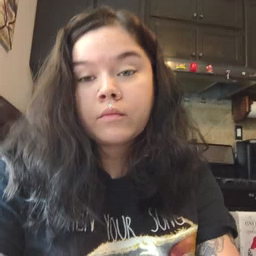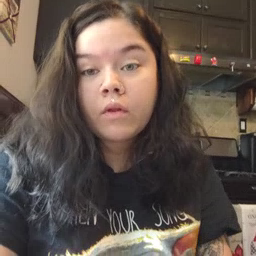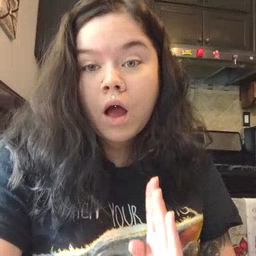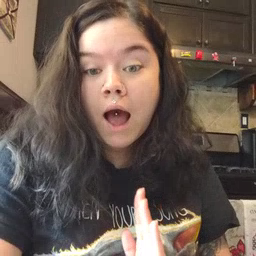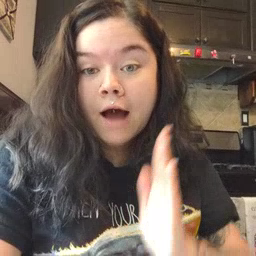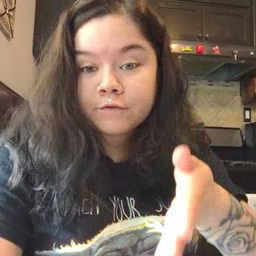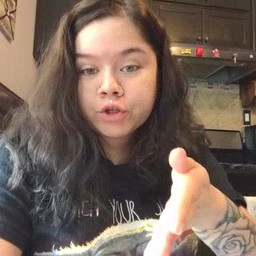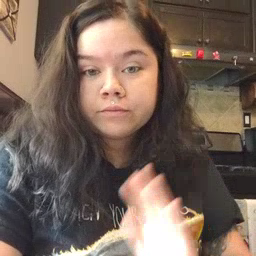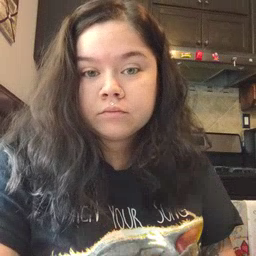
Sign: after